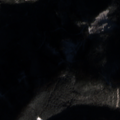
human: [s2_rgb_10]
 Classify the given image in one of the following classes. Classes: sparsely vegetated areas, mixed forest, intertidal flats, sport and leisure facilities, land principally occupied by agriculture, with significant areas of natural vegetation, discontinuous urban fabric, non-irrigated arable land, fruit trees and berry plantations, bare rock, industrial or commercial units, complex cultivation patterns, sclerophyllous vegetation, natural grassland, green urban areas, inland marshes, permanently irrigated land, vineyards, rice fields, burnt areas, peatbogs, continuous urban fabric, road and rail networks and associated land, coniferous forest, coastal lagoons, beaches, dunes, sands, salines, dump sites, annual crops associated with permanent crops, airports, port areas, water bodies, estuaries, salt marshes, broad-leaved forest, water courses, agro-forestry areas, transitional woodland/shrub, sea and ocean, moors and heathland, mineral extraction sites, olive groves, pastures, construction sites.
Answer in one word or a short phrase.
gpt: coniferous forest, mixed forest